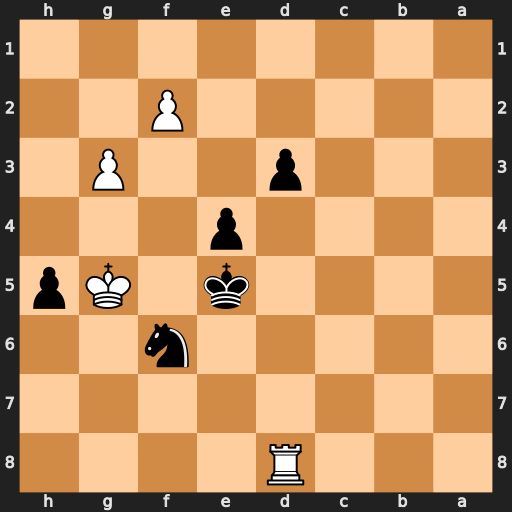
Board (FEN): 3R4/8/5n2/4k1Kp/4p3/3p2P1/5P2/8
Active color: b
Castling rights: -
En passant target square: -
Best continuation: Nd5 Re8+ Kd4 Kf5 d2